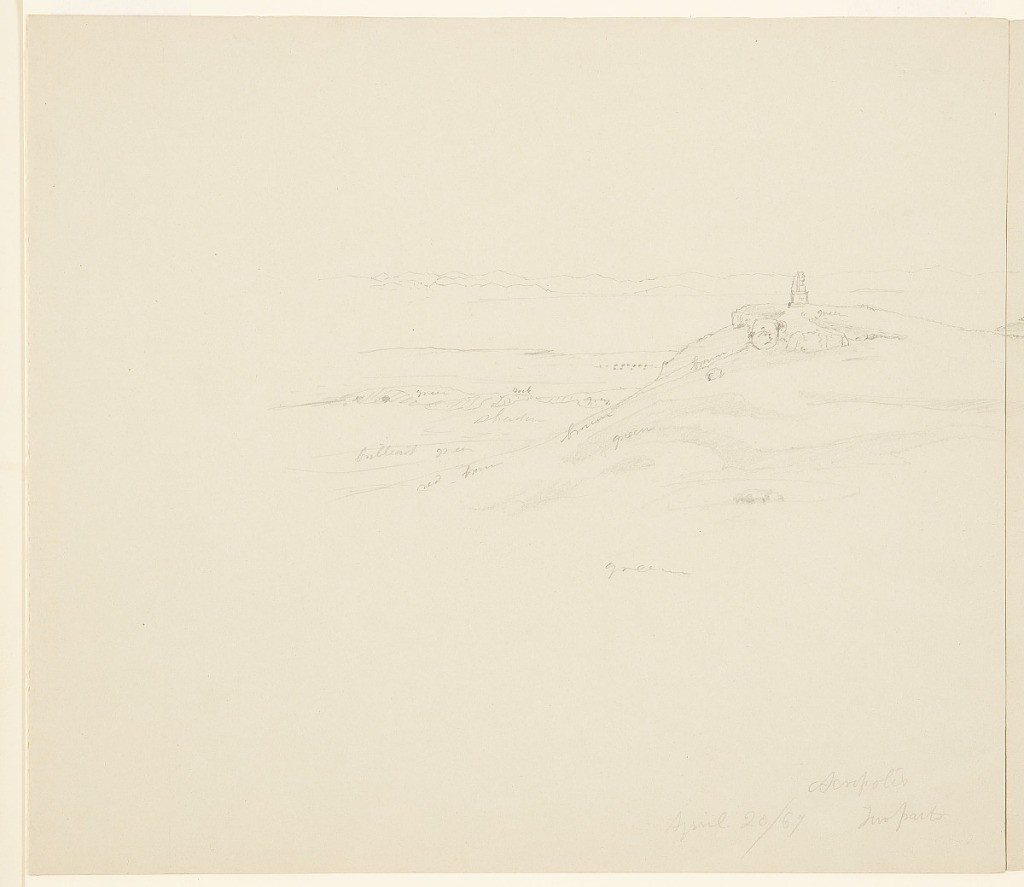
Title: View from the Acropolis, Athens, Greece, Part One
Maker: Frederic Edwin Church, American, 1826–1900
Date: April 20, 1869
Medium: Graphite on gray-green wove paper
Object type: Drawing
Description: Landscape and architecture sketch showing the first part of a panoramic view of Athens, Greece, and the Acropolis from the southern slope of the hill. This description refers to the entire view, comprising two leaves with 1917-4-595-b. The top of a stone wall in the foreground at lower right extends directly toward the middle distance. The southwest corner of the Parthenon is visible atop a rise in the terrain in the upper right corner. Immediately to the left of the foreground wall, the arched rear wall of the Odeon of Herodes Atticus is briefly visible, situated at the base of the southern flank of the Acropolis. In the middle distance at center, the Hill of Muses, also known as Philopappou Hill, gently rises across the terrain to its rounded summit at left, crowned with the prominent Philopappos Monument. At the base of the hill at center, dark, rock-cut openings in a cliffside indicate the so-called Prison of Socrates (erroneously labeled by the artist as the Tomb of Cimon, which isn't visible from the Acropolis) . Relatively flat terrain dotted with olive trees extends to the background, where the peaks of the Aigaleo range and those on the island of Salamis form a rugged horizon at center and right. At left, distant mountains visible across the Saronic Gulf also constitute a sharp horizon.